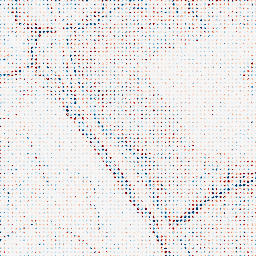
Category: edge_preserving
Decomposition family: anisotropic_diffusion
Decomposition parameters: iterations: 5
kappa: 10
gamma: 0.05
Upsampling method: sinc_blackman
Upsampling parameters: scale: 8
kernel_size: 4
Upsampling scale: 8